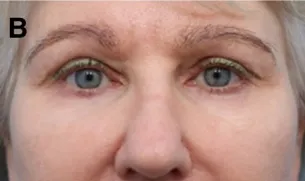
A 58-year-old female with post-hyaluronic acid recurrent eyelid edema was treated with a combination of hyaluronidase, fractionated radiofrequency microneedling, and CO2 laser resurfacing (Case 4). (A, C, E) Bilateral oblique and frontal pretreatment views.
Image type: medical_photograph (other_medical_photograph)